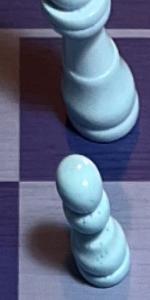
Label: Pawn_White